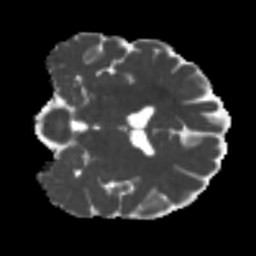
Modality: MD
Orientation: coronal
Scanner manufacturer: siemens
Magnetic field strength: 3 T
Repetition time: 4 s
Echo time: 0.0594 s